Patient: sex M, age 22
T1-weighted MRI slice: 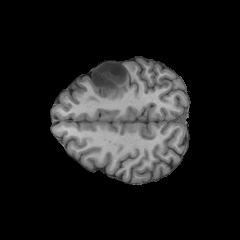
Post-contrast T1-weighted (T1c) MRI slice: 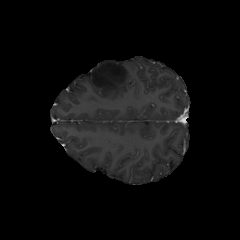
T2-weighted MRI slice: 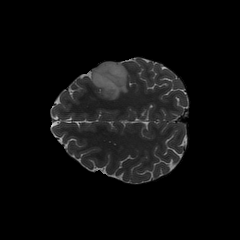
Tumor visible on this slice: yes
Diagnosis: Astrocytoma, IDH-mutant
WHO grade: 2